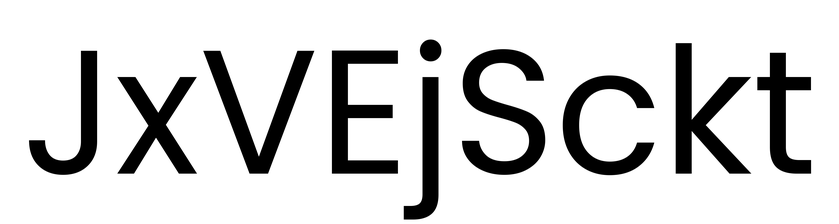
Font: Poppins-Regular